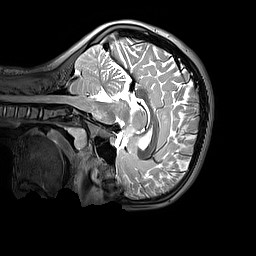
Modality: T2w
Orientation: sagittal
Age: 9
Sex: female
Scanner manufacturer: siemens
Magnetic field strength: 3 T
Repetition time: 3.2 s
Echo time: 0.408 s